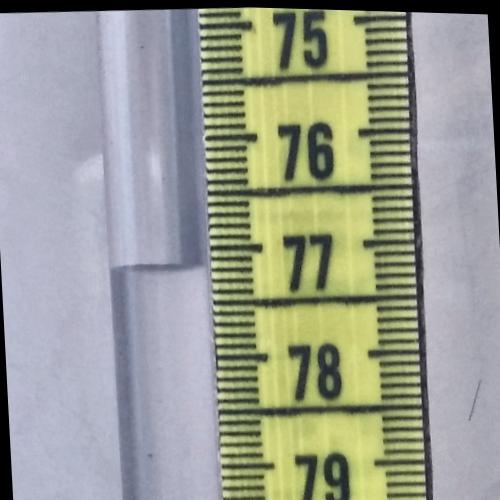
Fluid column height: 77.2 cm